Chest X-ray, PA view. Patient: 71 years old, sex F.
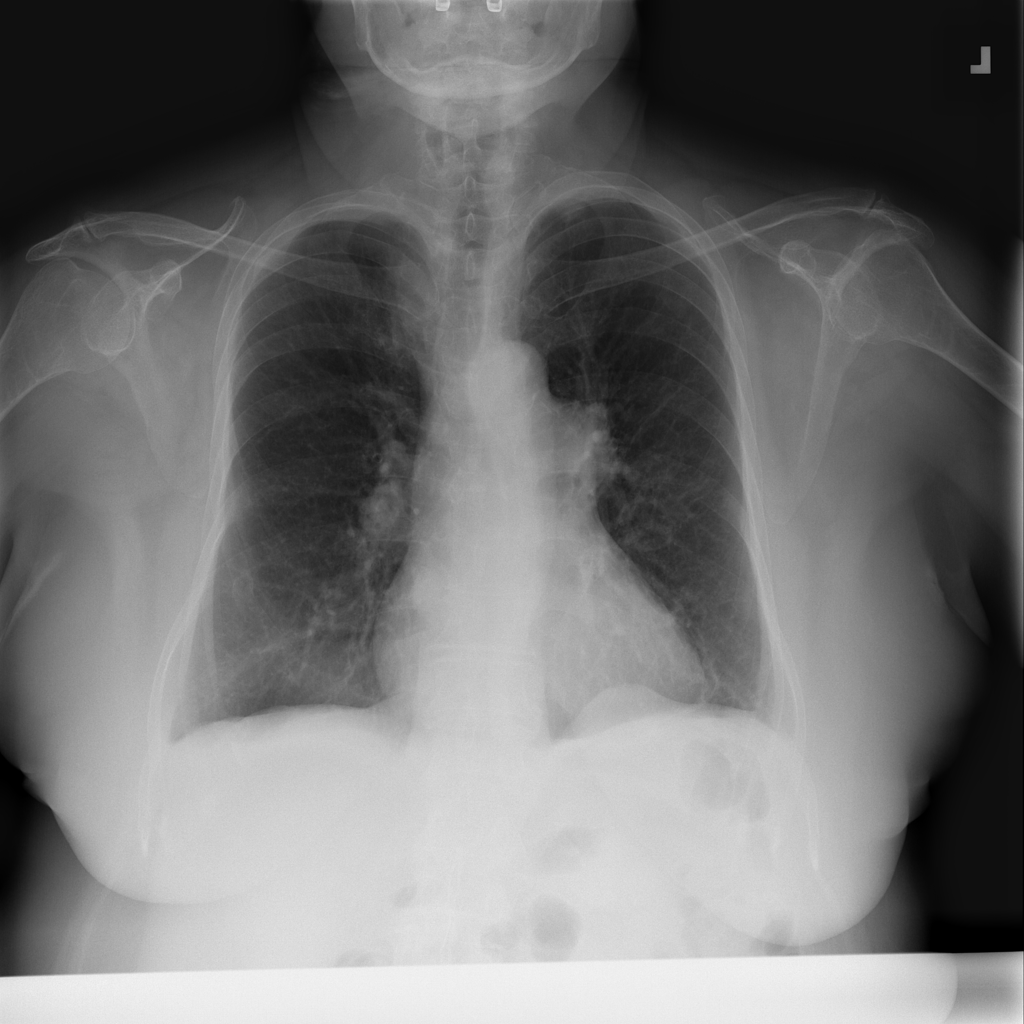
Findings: Cardiomegaly